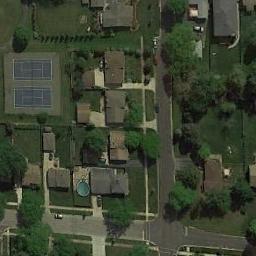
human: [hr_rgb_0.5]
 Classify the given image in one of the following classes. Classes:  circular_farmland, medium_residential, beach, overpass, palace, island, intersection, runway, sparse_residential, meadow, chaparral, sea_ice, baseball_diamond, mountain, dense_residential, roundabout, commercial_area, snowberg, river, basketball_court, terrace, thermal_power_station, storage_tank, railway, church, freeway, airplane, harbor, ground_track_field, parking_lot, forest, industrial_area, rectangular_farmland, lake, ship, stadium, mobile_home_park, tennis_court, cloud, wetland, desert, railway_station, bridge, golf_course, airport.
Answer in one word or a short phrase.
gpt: tennis_court